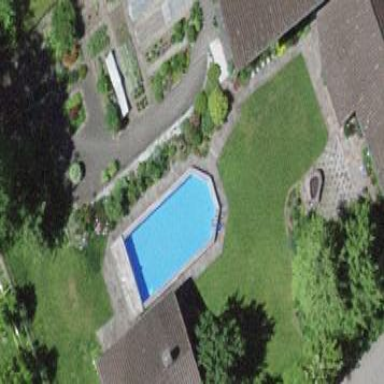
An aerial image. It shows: Swimming pool located in leisure land.